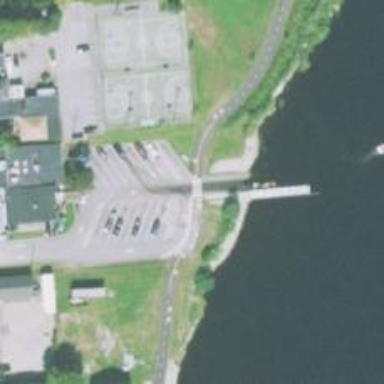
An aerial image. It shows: Slipway made of asphalt for service vehicles on leisure land.